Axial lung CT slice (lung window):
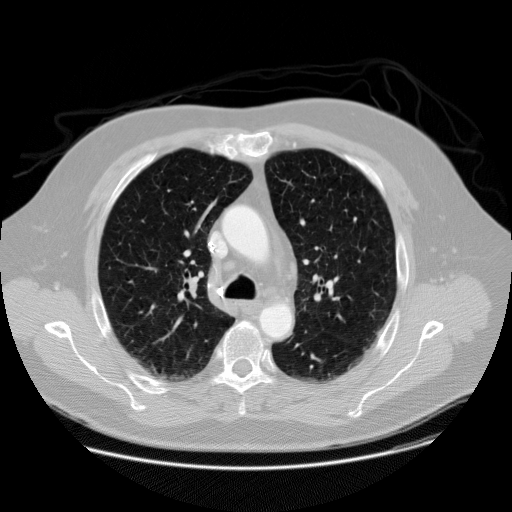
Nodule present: no